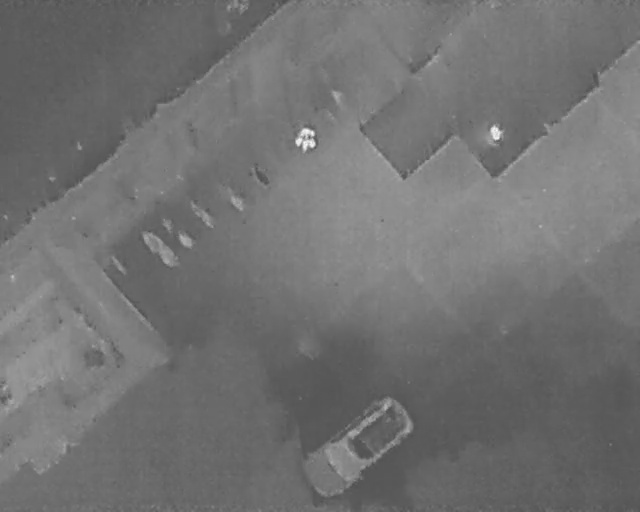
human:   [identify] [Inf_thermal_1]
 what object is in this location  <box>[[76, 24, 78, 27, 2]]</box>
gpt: <ref>1 medium person at the top right</ref>

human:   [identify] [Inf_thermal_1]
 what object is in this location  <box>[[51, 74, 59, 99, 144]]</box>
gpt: <ref>1 large car at the bottom</ref>

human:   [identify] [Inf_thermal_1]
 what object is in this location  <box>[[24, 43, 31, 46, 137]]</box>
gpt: <ref>1 medium bicycle at the left</ref>